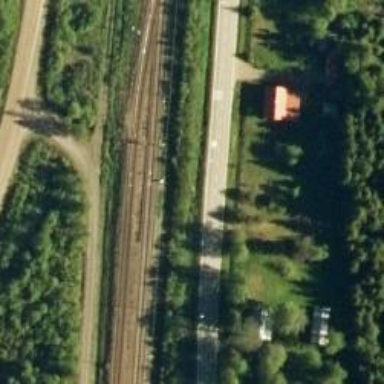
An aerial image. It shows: Continuous rail railway with electrified contact line.